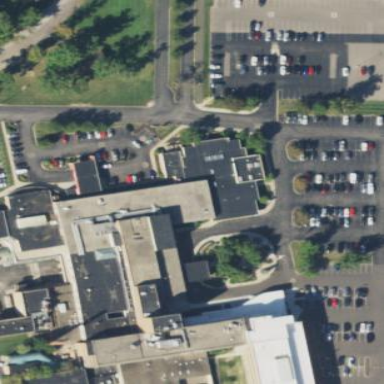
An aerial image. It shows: Hospital building.